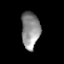
Tissue: lung
Cell type: Epithelial cells
Senescence score: 0.1943
Nuclear area (px): 662
Mean DAPI intensity: 140.77